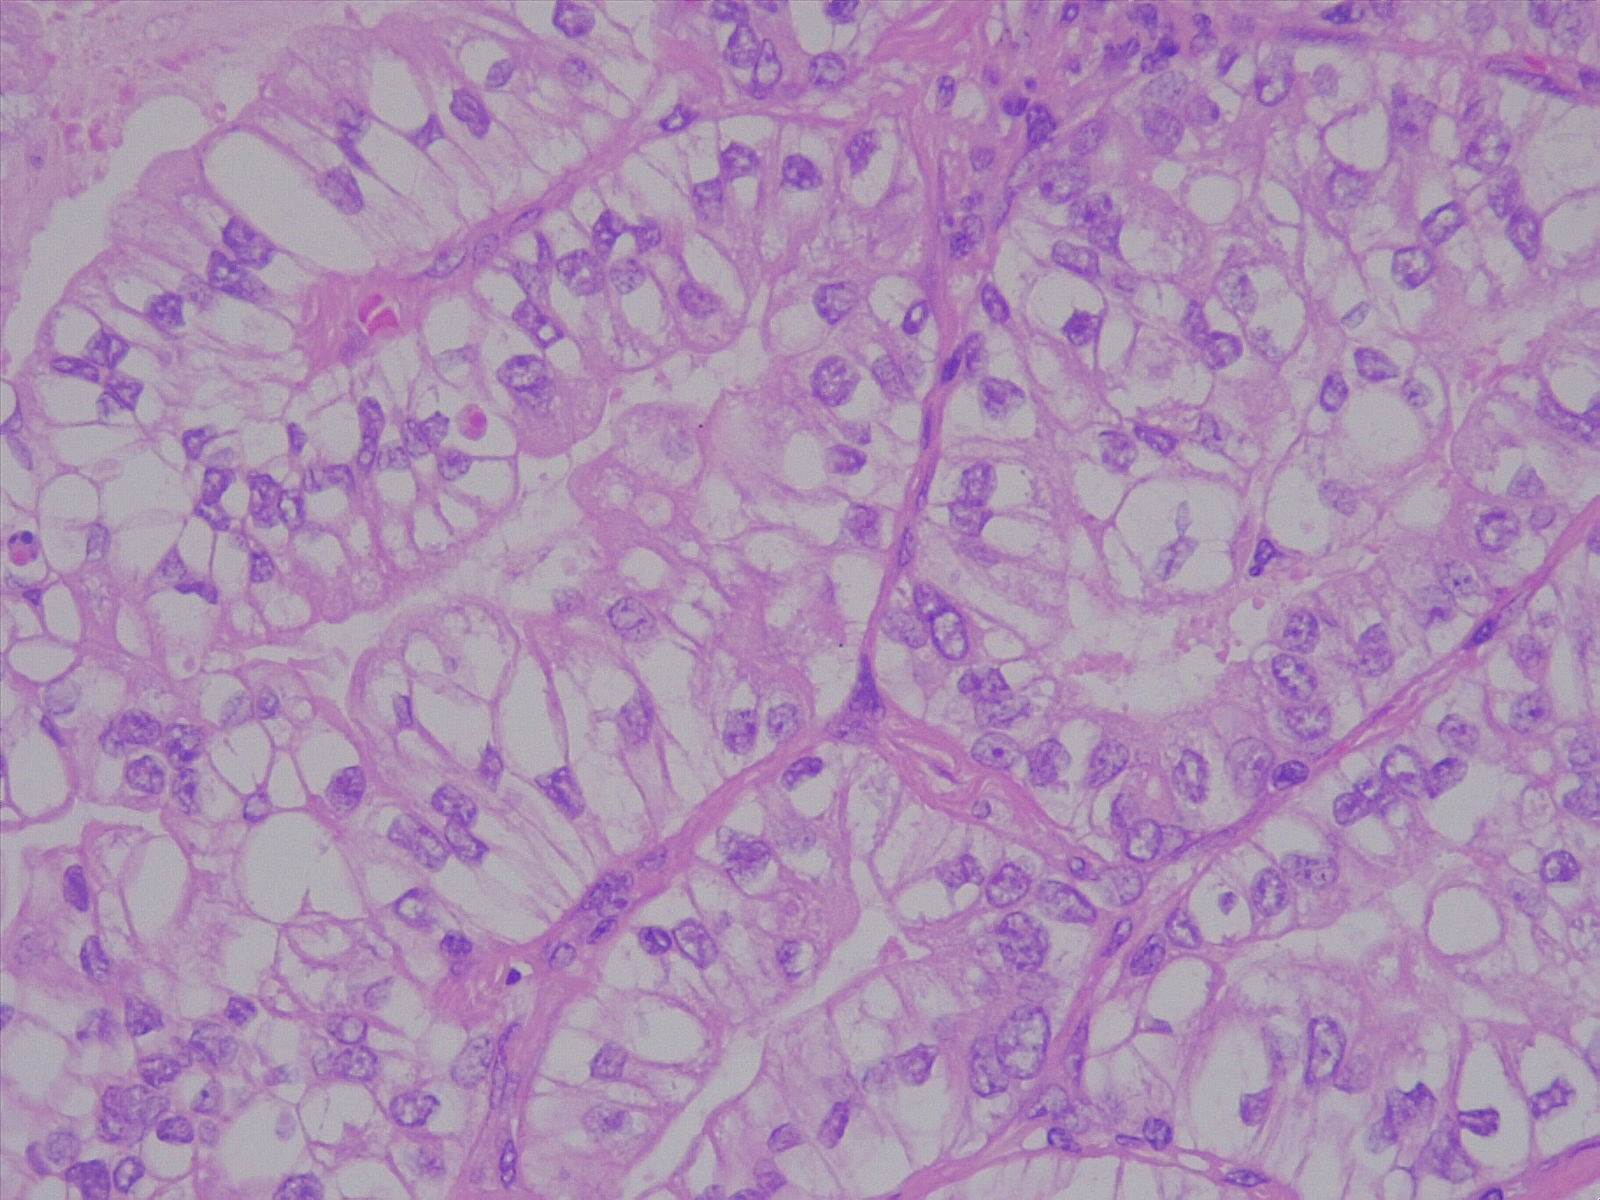
Label: lung adenocarcinoma, moderately differentiated